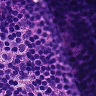
Metastatic tissue present: no